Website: crate-barrel
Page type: address-validator
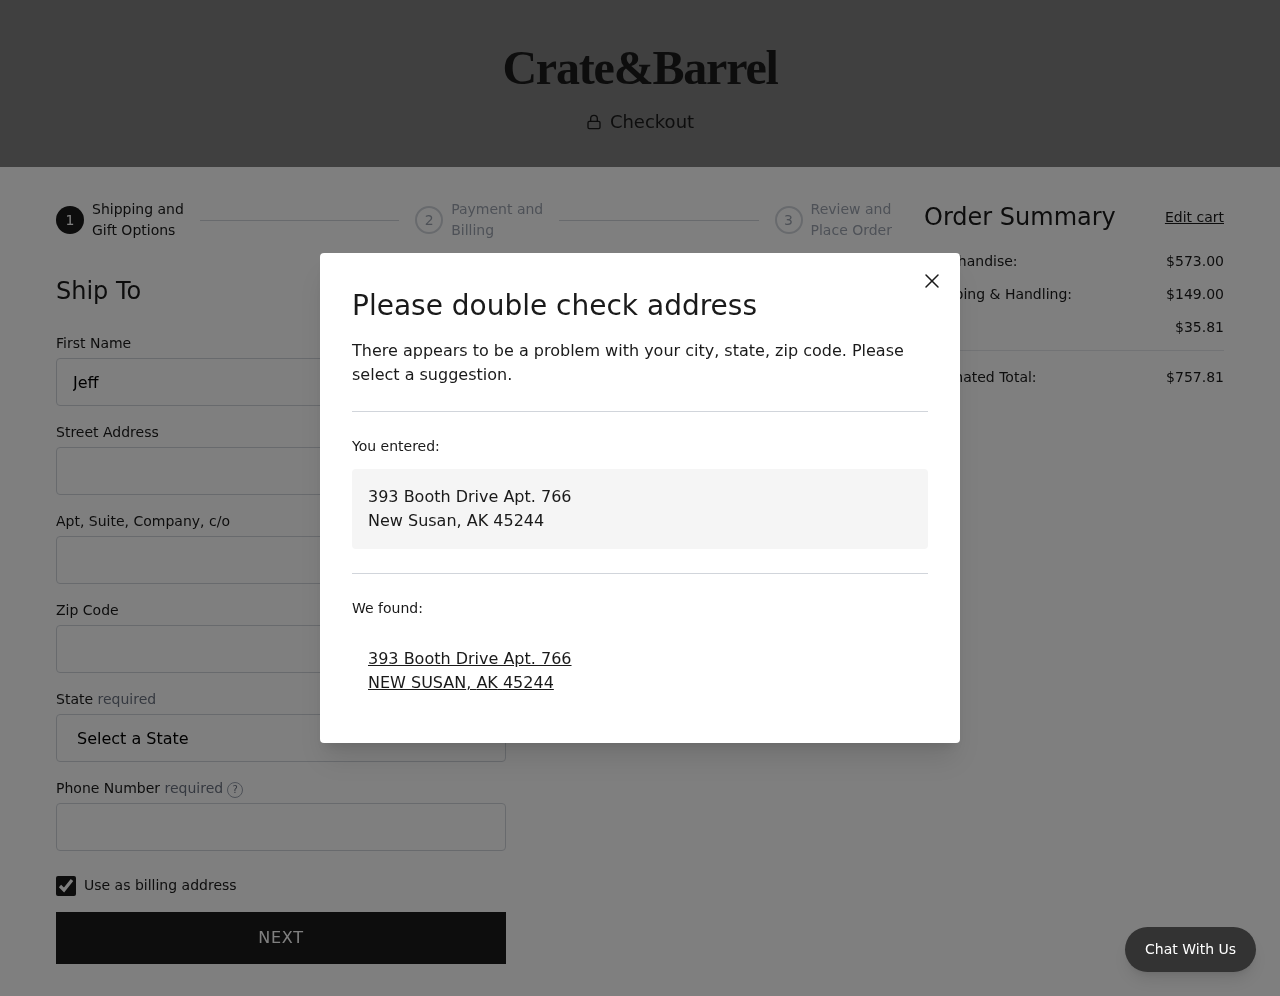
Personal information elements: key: PII_CITY
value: New Susan
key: PII_CITY
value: NEW SUSAN
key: PII_FIRSTNAME
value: Jeffrey
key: PII_PHONE
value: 6077262341
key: PII_POSTCODE
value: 45244
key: PII_STATE
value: Alaska
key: PII_STATE_ABBR
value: AK
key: PII_STREET
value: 393 Booth Drive Apt. 766
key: PII_STREET2
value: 37305 Deborah Extension Apt. 935
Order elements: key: ORDER_SUBTOTAL
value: $573.00
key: ORDER_SHIPPING_COST
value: $149.00
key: ORDER_TAX
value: $35.81
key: ORDER_TOTAL
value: $757.81